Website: bh-photo
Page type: customer-info-address
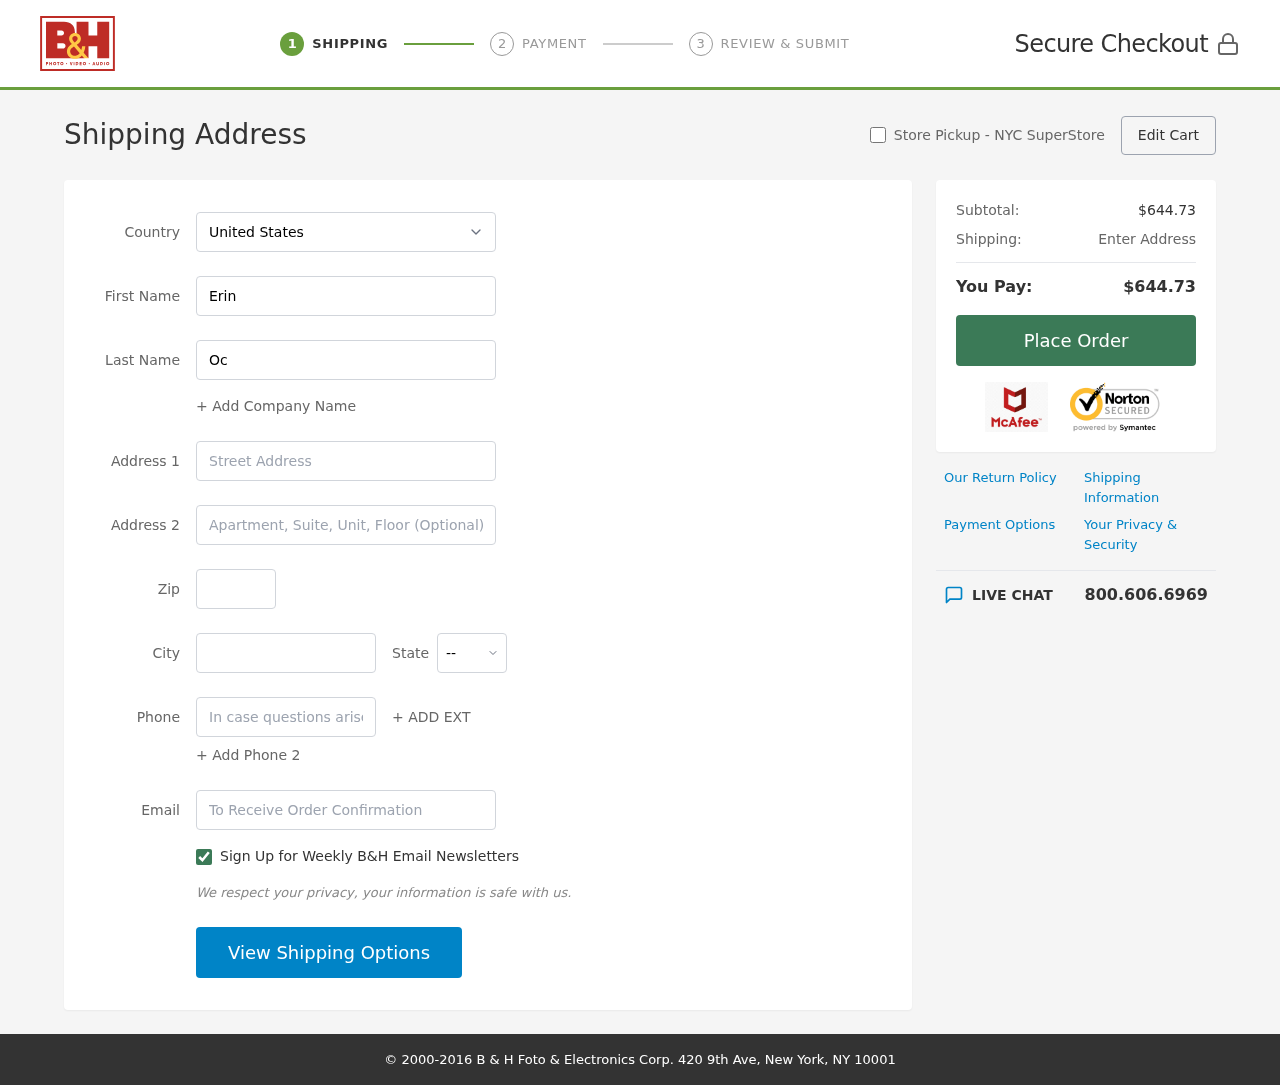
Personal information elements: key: PII_CITY
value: Melissabury
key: PII_COUNTRY
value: United States
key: PII_EMAIL
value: erin_ochoa@yahoo.com
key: PII_FIRSTNAME
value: Erin
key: PII_LASTNAME
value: Ochoa
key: PII_PHONE
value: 5032975417
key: PII_POSTCODE
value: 88393
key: PII_STATE_ABBR
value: KY
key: PII_STREET
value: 134 Floyd Walks Apt. 900
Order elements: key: ORDER_SUBTOTAL
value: $644.73
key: ORDER_TOTAL
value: $644.73